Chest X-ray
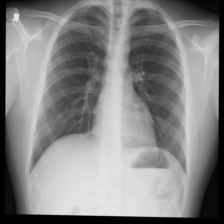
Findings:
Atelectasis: negative
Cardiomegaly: negative
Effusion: negative
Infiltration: negative
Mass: negative
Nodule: negative
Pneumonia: negative
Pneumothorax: negative
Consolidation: negative
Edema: negative
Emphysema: negative
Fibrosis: negative
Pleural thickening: negative
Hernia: negative